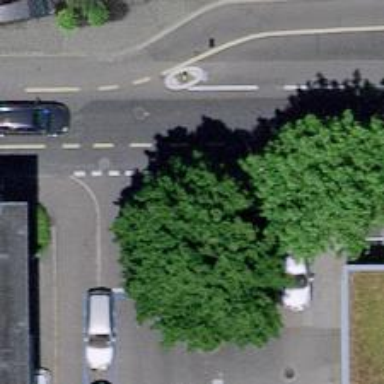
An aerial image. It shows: Kerb serving as barrier.